Aerial crown-view tile of a tropical tree (Barro Colorado Island, Panama), acquired 20250414:
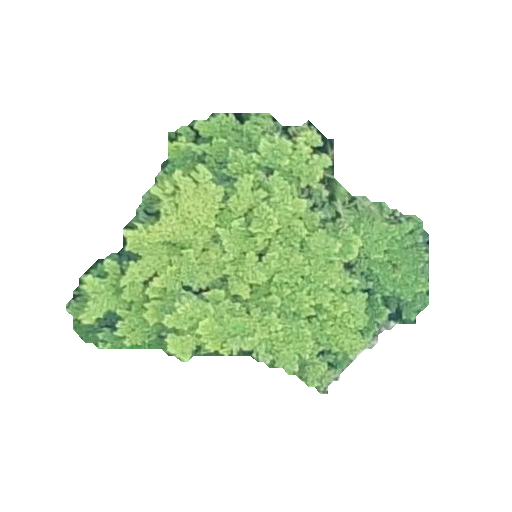
Species: Guapira myrtiflora
GBIF accepted scientific name: Guapira myrtiflora
Crown area: 93.967 m²